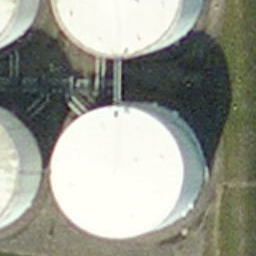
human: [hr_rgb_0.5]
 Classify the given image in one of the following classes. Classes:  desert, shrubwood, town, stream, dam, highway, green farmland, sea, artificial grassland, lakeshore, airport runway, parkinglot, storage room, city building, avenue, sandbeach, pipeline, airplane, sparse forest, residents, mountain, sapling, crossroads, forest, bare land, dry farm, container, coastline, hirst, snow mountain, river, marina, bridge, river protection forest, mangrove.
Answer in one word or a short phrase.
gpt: storage room